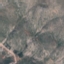
Land use / land cover class: HerbaceousVegetation